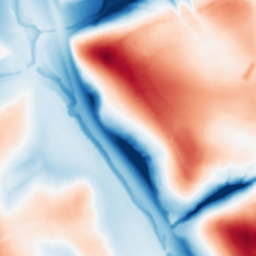
Category: multiscale
Decomposition family: dog_multiscale
Decomposition parameters: sigma_ratio: 2
n_scales: 5
base_sigma: 1
Upsampling method: regularized
Upsampling parameters: scale: 2
lambda_reg: 0.01
Upsampling scale: 2